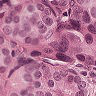
Metastatic tissue present: yes